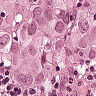
Metastatic tissue present: yes